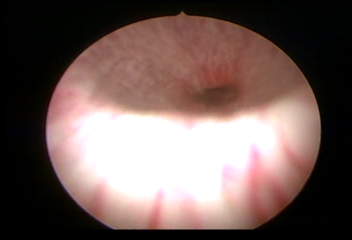
Modality: WLC
Class: Normal mucosa
Bladder cancer association: No